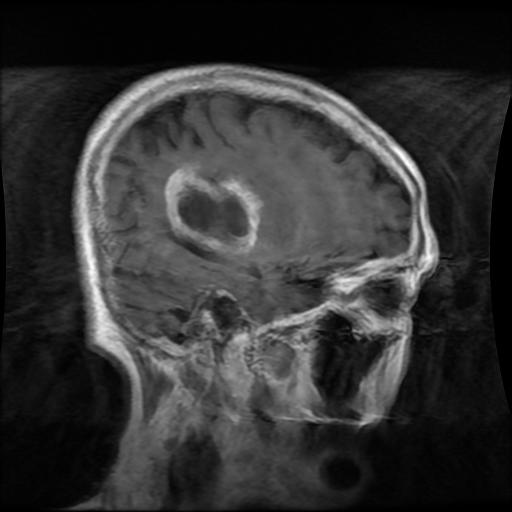
Label: glioma